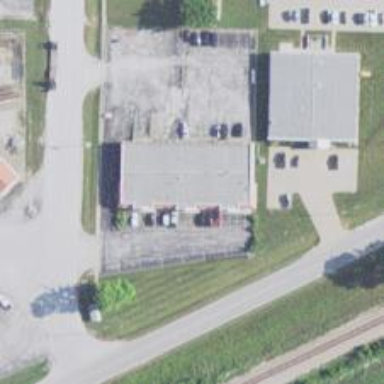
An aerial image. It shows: Transport office.